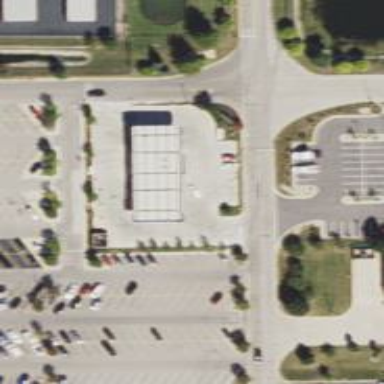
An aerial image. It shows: Convenience shop.